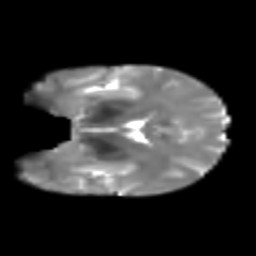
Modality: T2w
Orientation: coronal
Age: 29
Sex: male
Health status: healthy